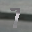
Label: 7